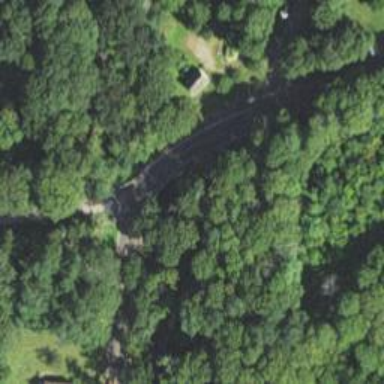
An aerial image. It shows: Culvert tunnel.